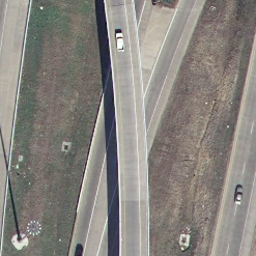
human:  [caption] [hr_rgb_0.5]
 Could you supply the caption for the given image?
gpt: A narrow road go across another roads diagonally .

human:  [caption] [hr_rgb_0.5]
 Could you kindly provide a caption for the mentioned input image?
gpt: An overpass go across the roads diagonally with some plants surounded the roads .

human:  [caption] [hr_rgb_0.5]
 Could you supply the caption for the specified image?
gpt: A narrow road go across another roads diagonally with some cars on the roads .

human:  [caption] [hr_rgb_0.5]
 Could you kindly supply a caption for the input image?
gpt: An overpass cross the roads diagonally with some cars on the roads .

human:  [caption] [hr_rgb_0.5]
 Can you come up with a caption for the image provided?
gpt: A narrow road go across another roads with some cars on the roads .